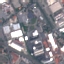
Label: Industrial